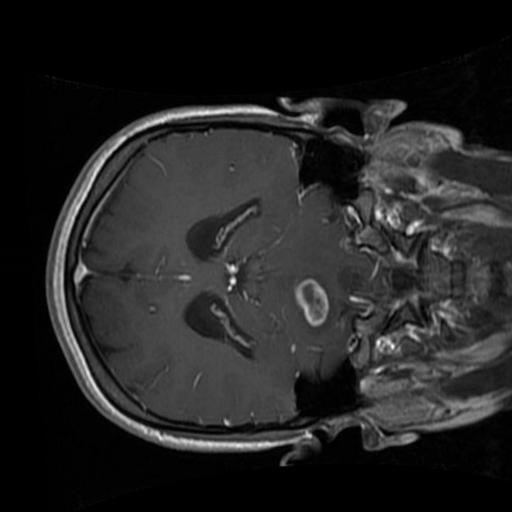
Label: brain_glioma